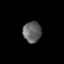
Tissue: lung
Cell type: Endothelial cells
Senescence score: 0.5469
Nuclear area (px): 372
Mean DAPI intensity: 99.035